【题型】解答题　【知识点】立体几何　【难度】easy
如图所示，在四边形 \(ABCD\) 中，\(\angle DAB = 90^\circ\)，\(\angle ADC = 135^\circ\)，\(AB = 5\)，\(CD = 2\sqrt{2}\)，\(AD = 2\)，

\vspace{2em}
\noindent
(1) 求四边形 \(ABCD\) 绕 \(AD\) 旋转一周所成几何体的表面积；
\vspace{1em}
\noindent
(2) 求四边形 \(ABCD\) 绕 \(AD\) 旋转一周所成几何体的体积。
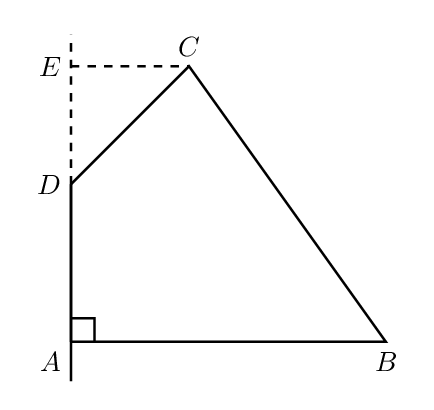
【解答】
\noindent
【答案】(1)\(\boldsymbol{(60+4\sqrt{2})\pi}\) \\
(2)\(\boldsymbol{\dfrac{148}{3}\pi}\)
\vspace{1em}
\noindent
【分析】（1）分析旋转体的结构特征，结合圆锥、圆台的侧面积公式运算求解；\\
\quad\;\;（2）根据题意结合锥体、台体的体积公式运算求解。
\vspace{1em}
\noindent
【详解】（1）由题意可知，四边形 \(ABCD\) 绕 \(AD\) 旋转一周所成几何体为圆台挖去一个圆锥的组合体，\\

\quad\;\;过点 \(C\) 作 \(CF \perp AB\)，\(CE \perp AD\)，垂足分别为 \(F\)，\(E\)，如下图所示：\\
\quad\;\;易知 \(\angle EDC = 180^\circ - \angle ADC = 45^\circ\)，所以 \(EC = ED = CD \cdot \sin45^\circ = 2\)，\\
\quad\;\;又 \(AD = 2\)，所以 \(CF = 4\)，\(AF = 2\)，可得 \(BF = 3\)，\(BC = 5\)，\\
\quad\;\;故圆台的上底面半径为 \(r' = 2\)，下底面半径为 \(r = 5\)，高为 \(h = CF = 4\)，\\
\quad\;\;母线长 \(l = BC = 5\)；圆锥的高 \(h' = 2\)，母线长 \(l' = CD = 2\sqrt{2}\)，\\
\quad\;\;所以圆台的侧面积为 \(S_1 = (rl + r'l)\pi = (5 \times 5 + 2 \times 5)\pi = 35\pi\)，\\
\quad\;\;圆锥的侧面积为 \(S_2 = \pi r'l' = 4\sqrt{2}\pi\)，圆台的下底面面积为 \(S_3 = \pi r^2 = 25\pi\)，\\
\quad\;\;所以几何体的表面积为 \(S = S_1 + S_2 + S_3 = (60 + 4\sqrt{2})\pi\)。
\vspace{1em}
\noindent
（2）易知几何体的体积等于圆台体积减去圆锥体积，\\
\quad\;\;即 \(V = \dfrac{1}{3}(r'^2 + rr' + r^2)\pi h - \dfrac{1}{3}\pi r'^2 h' = \dfrac{1}{3}(4 + 2 \times 5 + 25) \times 4\pi - \dfrac{1}{3} \times 4 \times 2\pi = \dfrac{148}{3}\pi\)，\\
\quad\;\;所以几何体的体积为 \(\dfrac{148}{3}\pi\)。
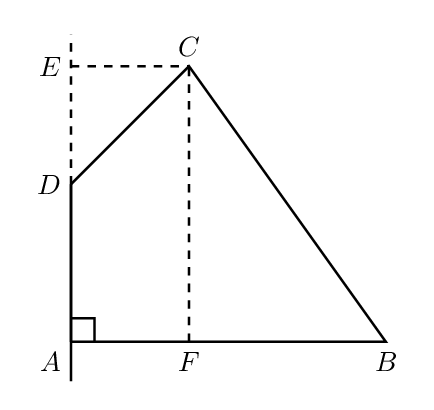